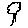
Label: tree